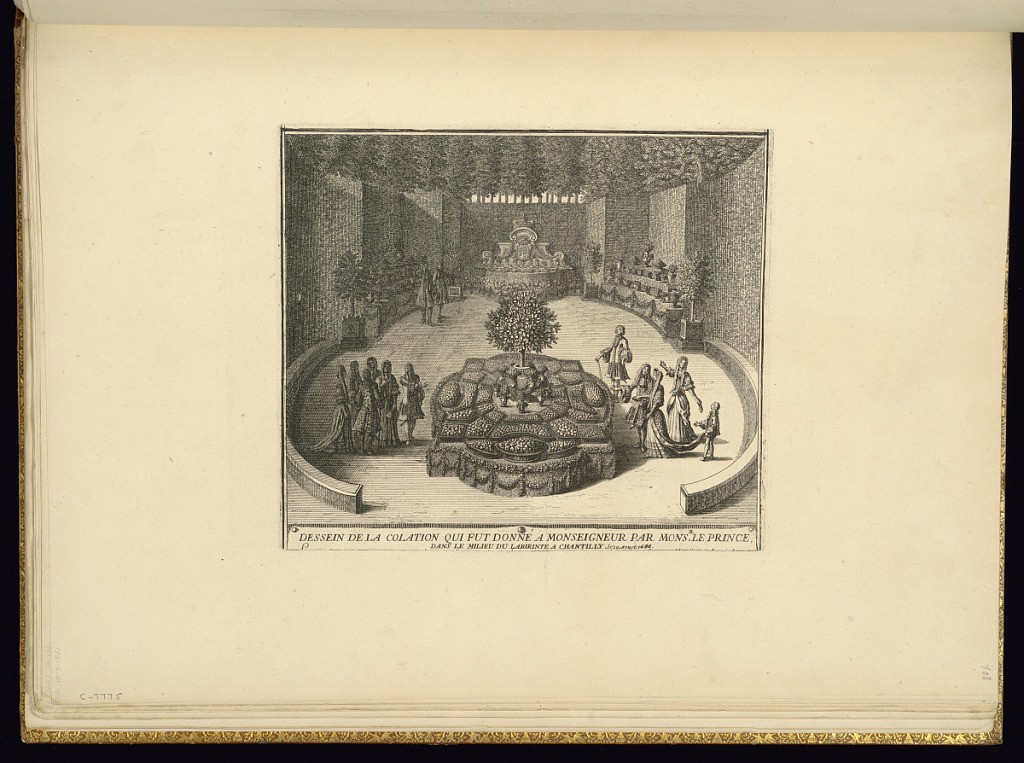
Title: Dessein de la colation qui fut donné a monseigneur par Monsr. Le Prince
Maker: Jean Berain, the elder, French, 1640-1711
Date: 1711
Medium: Engraving on laid paper
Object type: Bound print
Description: Scene of a room in the middle of the labyrinth at Chantilly with elaborate table settings of refreshments with courtiers all around. The plate has been trimmed and some of the text is missing, but in a comparitive version it is signed "Berain inven."; "Dolivart fecit."; and "Se vend à Paris Chez Madame le Pautre sous les Charniers Saints Innocents. Avec privilege du Roy."